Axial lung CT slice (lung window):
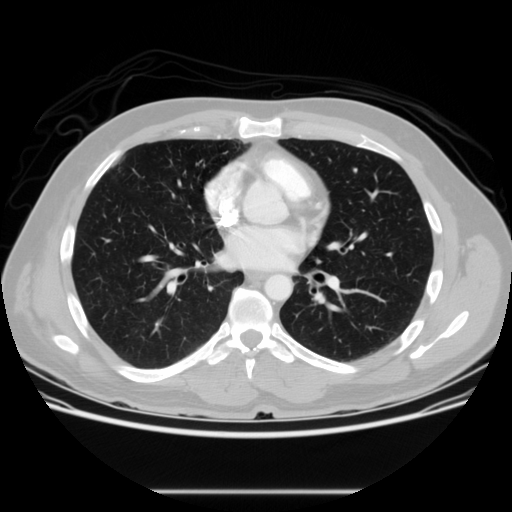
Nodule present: no